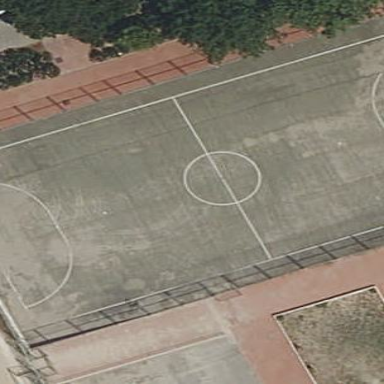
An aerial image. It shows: Soccer pitch for leisureland activities.